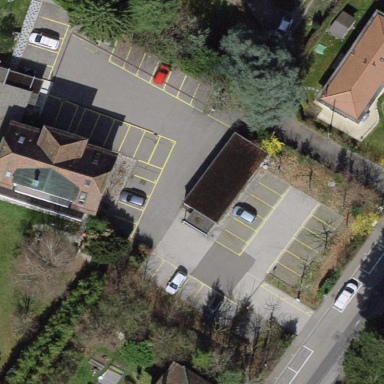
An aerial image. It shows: Parking area with surface.